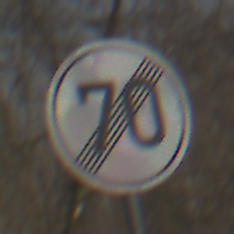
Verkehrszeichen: EndeGeschwindigkeit70
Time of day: MorningAfternoon
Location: Outdoor (Nature)
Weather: Clear
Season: Winter
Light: Natural